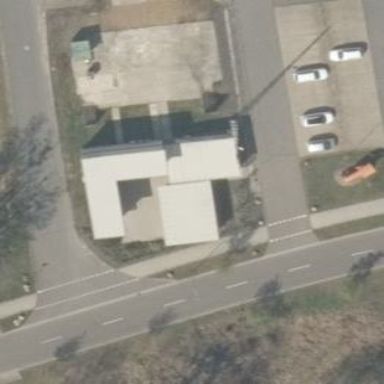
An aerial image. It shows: Building.